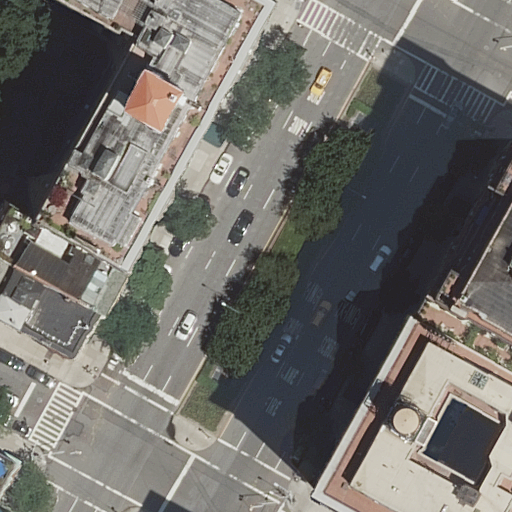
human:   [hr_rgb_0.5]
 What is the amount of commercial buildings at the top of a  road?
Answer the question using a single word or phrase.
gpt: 0

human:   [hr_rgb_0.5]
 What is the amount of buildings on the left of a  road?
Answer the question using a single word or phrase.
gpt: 4

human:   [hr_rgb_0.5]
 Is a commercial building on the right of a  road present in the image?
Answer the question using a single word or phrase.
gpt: no

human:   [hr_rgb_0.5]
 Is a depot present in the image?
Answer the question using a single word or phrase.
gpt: no

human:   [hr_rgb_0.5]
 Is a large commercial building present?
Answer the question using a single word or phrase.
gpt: no

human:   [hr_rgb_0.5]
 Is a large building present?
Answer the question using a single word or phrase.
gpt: no

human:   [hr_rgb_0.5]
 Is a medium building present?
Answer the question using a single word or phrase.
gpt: yes

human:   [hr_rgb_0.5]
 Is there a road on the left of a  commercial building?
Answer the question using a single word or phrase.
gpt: no

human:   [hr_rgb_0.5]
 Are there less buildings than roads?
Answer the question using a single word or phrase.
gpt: no

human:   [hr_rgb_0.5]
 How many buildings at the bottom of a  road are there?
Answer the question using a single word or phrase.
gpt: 5

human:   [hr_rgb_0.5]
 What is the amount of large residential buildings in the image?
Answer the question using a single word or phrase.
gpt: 0

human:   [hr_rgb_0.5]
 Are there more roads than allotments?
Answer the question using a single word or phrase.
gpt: yes

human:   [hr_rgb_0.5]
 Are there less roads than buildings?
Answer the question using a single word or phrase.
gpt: yes

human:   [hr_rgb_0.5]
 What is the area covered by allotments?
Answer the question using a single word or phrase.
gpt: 0m2

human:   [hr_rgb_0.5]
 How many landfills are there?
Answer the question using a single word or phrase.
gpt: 0

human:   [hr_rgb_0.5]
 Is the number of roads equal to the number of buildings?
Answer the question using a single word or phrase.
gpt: no

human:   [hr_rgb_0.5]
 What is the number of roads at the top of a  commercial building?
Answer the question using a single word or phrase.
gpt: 0

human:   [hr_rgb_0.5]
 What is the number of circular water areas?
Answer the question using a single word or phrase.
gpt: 0

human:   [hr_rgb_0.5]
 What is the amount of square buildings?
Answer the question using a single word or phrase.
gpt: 0

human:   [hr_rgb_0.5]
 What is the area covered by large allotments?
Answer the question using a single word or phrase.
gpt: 0m2

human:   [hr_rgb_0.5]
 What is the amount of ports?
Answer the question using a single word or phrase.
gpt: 0

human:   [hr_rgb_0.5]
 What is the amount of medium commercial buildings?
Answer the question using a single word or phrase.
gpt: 0

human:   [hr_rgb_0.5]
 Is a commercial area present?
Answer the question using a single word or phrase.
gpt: no

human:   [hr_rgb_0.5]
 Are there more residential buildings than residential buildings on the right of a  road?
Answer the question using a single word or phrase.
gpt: yes

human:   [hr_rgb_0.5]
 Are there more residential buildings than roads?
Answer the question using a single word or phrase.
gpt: yes

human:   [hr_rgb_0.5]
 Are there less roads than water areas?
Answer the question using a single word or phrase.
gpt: no

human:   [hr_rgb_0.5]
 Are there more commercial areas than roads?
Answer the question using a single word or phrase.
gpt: no

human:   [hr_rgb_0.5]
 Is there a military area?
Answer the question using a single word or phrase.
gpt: no

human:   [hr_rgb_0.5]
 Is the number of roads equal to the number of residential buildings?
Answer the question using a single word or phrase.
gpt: no

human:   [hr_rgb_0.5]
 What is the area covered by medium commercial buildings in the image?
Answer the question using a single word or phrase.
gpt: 0m2

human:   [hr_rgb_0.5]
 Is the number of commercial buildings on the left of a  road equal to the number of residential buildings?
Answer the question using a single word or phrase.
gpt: no

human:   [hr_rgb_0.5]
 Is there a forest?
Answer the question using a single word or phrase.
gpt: no

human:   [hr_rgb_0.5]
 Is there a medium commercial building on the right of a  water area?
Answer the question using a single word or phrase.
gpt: no

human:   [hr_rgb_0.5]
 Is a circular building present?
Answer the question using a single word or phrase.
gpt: no

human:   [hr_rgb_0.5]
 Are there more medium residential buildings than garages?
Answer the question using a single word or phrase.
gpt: yes

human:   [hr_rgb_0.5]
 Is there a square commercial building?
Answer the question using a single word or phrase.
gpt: no